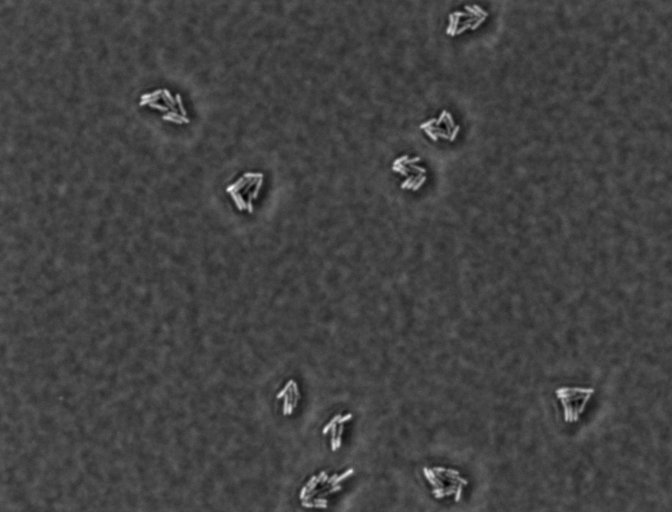
Salmonella enterica Enteritidis